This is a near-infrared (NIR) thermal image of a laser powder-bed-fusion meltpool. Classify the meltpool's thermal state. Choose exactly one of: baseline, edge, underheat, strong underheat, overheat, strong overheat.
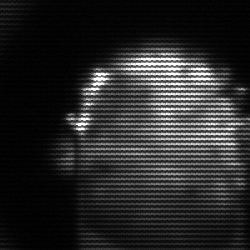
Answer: baseline